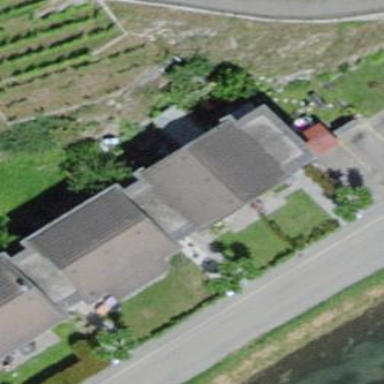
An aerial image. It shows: Terrace building.